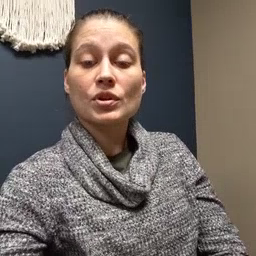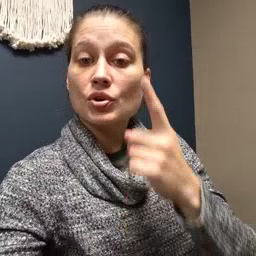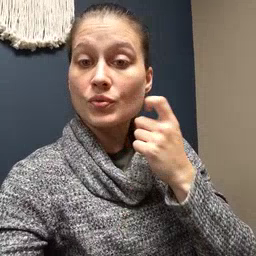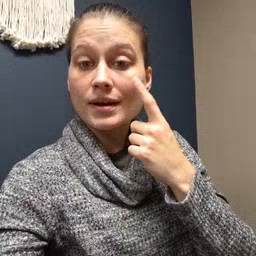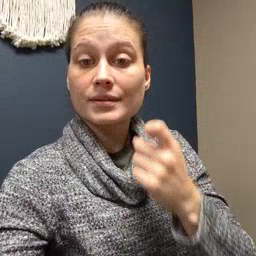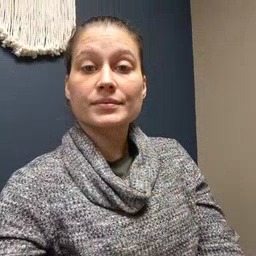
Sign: cry